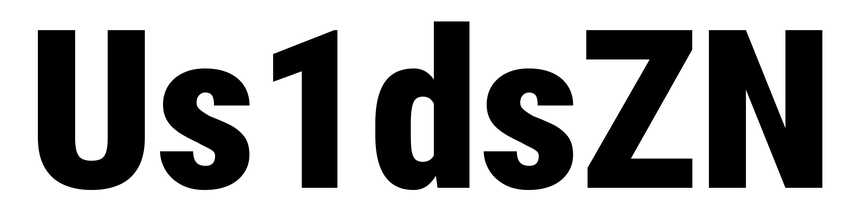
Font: Roboto_Condensed_Black